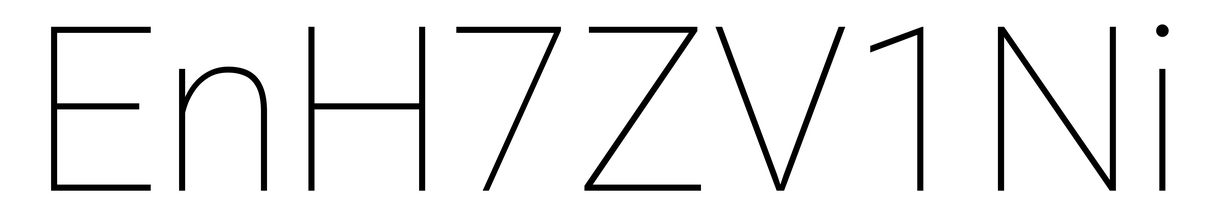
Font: Roboto_Thin